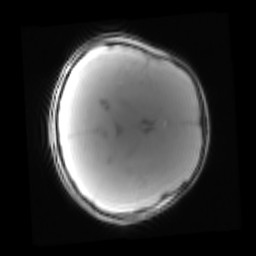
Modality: PDw
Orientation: axial
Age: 8
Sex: female
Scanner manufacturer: siemens
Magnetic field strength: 3 T
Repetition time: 0.25 s
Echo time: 0.00103 s